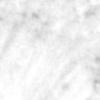
Label: no_change